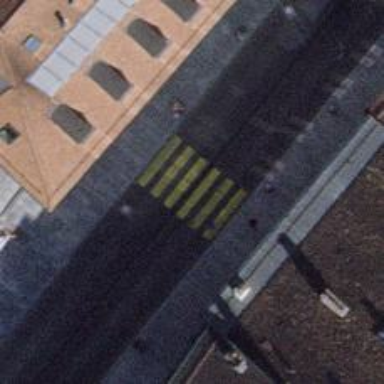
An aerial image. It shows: Zebra crossing on the road.